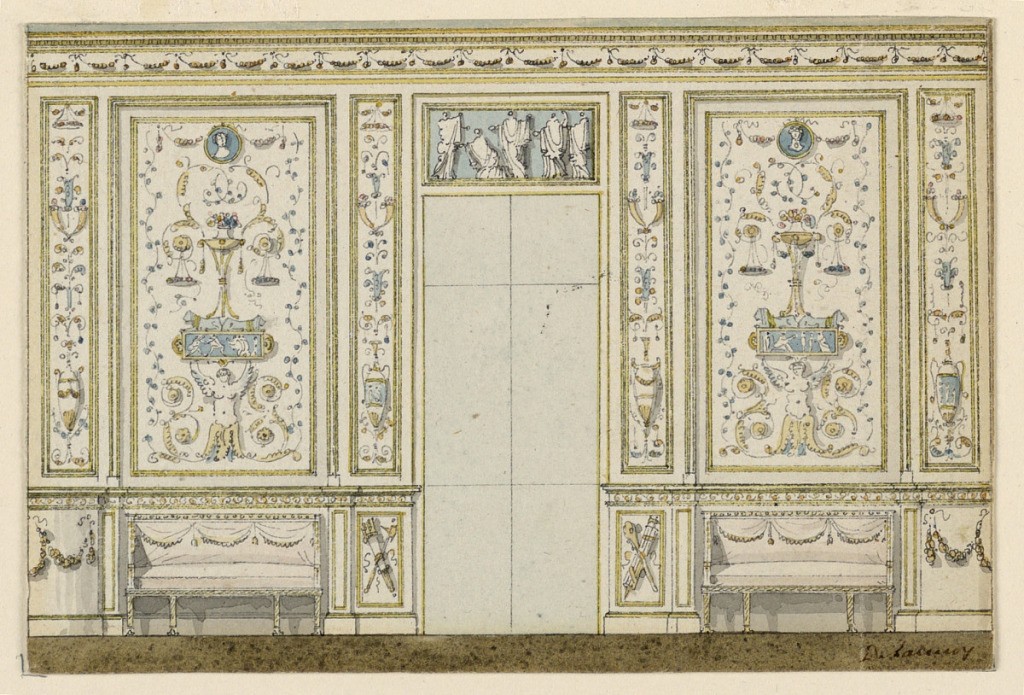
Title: Design for a Salon
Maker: François-Jacques Delannoy, French, 1755 - 1835
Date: ca. 1785
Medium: Pen and ink, brush and watercolor on paper
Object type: Drawing
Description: A long side wall with a door frame between two wall panels which show grotesque decoration and sofas standing in the central section of the dados.